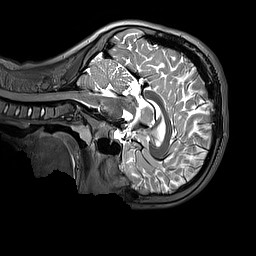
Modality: T2w
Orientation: sagittal
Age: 9
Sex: male
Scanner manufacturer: siemens
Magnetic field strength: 3 T
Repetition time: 3.2 s
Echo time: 0.408 s